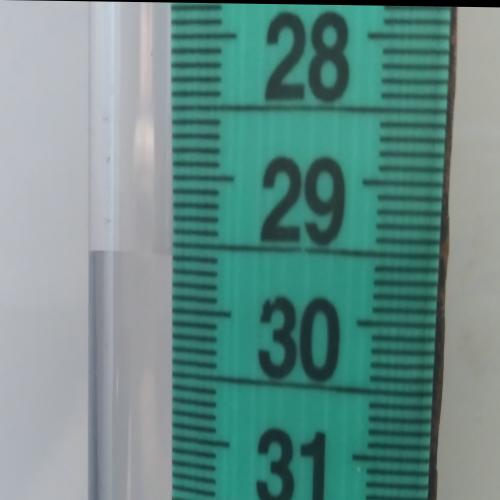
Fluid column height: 29.6 cm